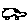
Label: car